Question:
MainActivity.java
'''
public class MainActivity extends AppCompatActivity {
private BottomNavigationView mBottomNavigationView;
String[] fragmentTitles;
@Override
protected void onCreate(Bundle savedInstanceState) {
super.onCreate(savedInstanceState);
setContentView(R.layout.activity_main);
fragmentTitles = getResources().getStringArray(R.array.bottom_nav);
mBottomNavigationView = (BottomNavigationView) findViewById(R.id.bottom_navigation);
mBottomNavigationView.setOnChildClickedListener(new OnChildClickedListener() {
@Override
public void onChildClicked(int child) {
selectFragment(child);
}
});
setSupportActionBar((Toolbar) findViewById(R.id.toolbar));
if(savedInstanceState == null) {
selectFragment(0);
//getSupportActionBar().setTitle("Home");
}
}
private void selectFragment(int child) {
switch (child){
case 0:
getSupportFragmentManager()
.beginTransaction()
.setCustomAnimations(android.R.anim.fade_in, android.R.anim.fade_out)
.replace(R.id.content, HomeFragment.newInstance(fragmentTitles[child], child))
.commit();
break;
case 1:
getSupportFragmentManager()
.beginTransaction()
.setCustomAnimations(android.R.anim.fade_in, android.R.anim.fade_out)
.replace(R.id.content, SearchFragment.newInstance(fragmentTitles[child], child))
.commit();
break;
case 2:
getSupportFragmentManager()
.beginTransaction()
.setCustomAnimations(android.R.anim.fade_in, android.R.anim.fade_out)
.replace(R.id.content, ProfileFragment.newInstance(fragmentTitles[child], child))
.commit();
}
}
@Override
public void onActivityResult(int requestCode, int resultCode, Intent data) {
super.onActivityResult(requestCode, resultCode, data);
try {
for (Fragment fragment : getSupportFragmentManager().getFragments()) {
fragment.onActivityResult(requestCode, resultCode, data);
Log.d("Activity", "ON RESULT CALLED");
}
} catch (Exception e) {
e.printStackTrace();
Log.d("ERROR", e.toString());
}
}
}
'''
Profilefragment.java
'''
public class ProfileFragment extends Fragment {
public static final String ARG_TITLE = "titleArg";
public static final String ARG_INDEX = "indexArg";
private static final String URL = "http://192.168.0.120:3002/new_user";
LoginButton loginButton;
TextView textView;
CallbackManager callbackManager;
public static ProfileFragment newInstance(String title, int index) {
ProfileFragment fragment = new ProfileFragment();
Bundle args = new Bundle();
args.putString(ARG_TITLE, title);
args.putInt(ARG_INDEX, index);
fragment.setArguments(args);
return fragment;
}
@Override
public View onCreateView(LayoutInflater inflater, ViewGroup container,
Bundle savedInstanceState) {
FacebookSdk.sdkInitialize(getActivity());
View view = inflater.inflate(R.layout.fragment_profile, container, false);
//((AppCompatActivity)getActivity()).getSupportActionBar().setTitle(getArguments().getString(ARG_TITLE));
// Inflate the layout for this fragment
loginButton=(LoginButton)view.findViewById(R.id.fb_login_bn);
loginButton.setReadPermissions(Arrays.asList("user_actions.music", "user_actions.video", "user_actions.news","email,user_hometown","user_religion_politics","user_likes","user_status","user_about_me","user_location","user_tagged_places","user_birthday","user_photos","user_videos","user_education_history","user_posts","user_website","user_friends","user_relationship_details","user_work_history","user_games_activity","user_relationships"));
textView=(TextView)view.findViewById(R.id.textView);
callbackManager=CallbackManager.Factory.create();
loginButton.registerCallback(callbackManager, new FacebookCallback<LoginResult>() {
@Override
public void onSuccess(LoginResult loginResult) {
/*GraphRequestAsyncTask graphRequestAsyncTask = new GraphRequest(loginResult.getAccessToken(),
"/me/friends",
null,
HttpMethod.GET,
new GraphRequest.Callback() {
@Override
public void onCompleted(GraphResponse response) {
try {
JSONArray rawName = response.getJSONObject().getJSONArray("data");
textView.setText("Login Success
" +response);
} catch (JSONException e) {
}
}
}).executeAsync();*/
textView.setText("Login Success
"+
loginResult.getAccessToken().getUserId()+"
"
+loginResult.getAccessToken().getToken()+"
"+loginResult.getRecentlyGrantedPermissions());
final String token = loginResult.getAccessToken().getToken().toString();
JSONObject jsonBodyObj = new JSONObject();
try{
jsonBodyObj.put("accesstoken", token);
}catch (JSONException e){
e.printStackTrace();
}
final String requestBody = jsonBodyObj.toString();
JsonObjectRequest JOPR = new JsonObjectRequest(Request.Method.POST,
URL, null, new Response.Listener<JSONObject>(){
@Override
public void onResponse(JSONObject response) {
try {
VolleyLog.v("Response:%n %s", response.toString(4));
System.out.print(URL);
} catch (JSONException e) {
e.printStackTrace();
}
}
}, new Response.ErrorListener() {
@Override
public void onErrorResponse(VolleyError error) {
VolleyLog.e("Error: ", error.getMessage());
}
}){
@Override
public Map<String, String> getHeaders() throws AuthFailureError {
HashMap<String, String> headers = new HashMap<String, String>();
headers.put("Content-Type", "application/json");
return headers;
}
@Override
public byte[] getBody() {
try {
return requestBody == null ? null : requestBody.getBytes("utf-8");
} catch (UnsupportedEncodingException uee) {
VolleyLog.wtf("Unsupported Encoding while trying to get the bytes of %s using %s",
requestBody, "utf-8");
return null;
}
}
};
RequestQueue requestQueue = Volley.newRequestQueue(getActivity());
requestQueue.add(JOPR);
}
@Override
public void onCancel() {
textView.setText("Login Canceled");
}
@Override
public void onError(FacebookException error) {
}
});
return view;
}
@Override
public void onActivityResult(int requestCode, int resultCode, Intent data) {
super.onActivityResult(requestCode, resultCode, data);
callbackManager.onActivityResult(requestCode, resultCode, data);
Log.d("FRAGMENT", "onResultCalled");
}
}
'''
Updated Logcat
'''
W/System.err: java.lang.NullPointerException
W/System.err: at com.example.prateek.bottomnavigation.MainActivity.onActivityResult(MainActivity.java:74)
W/System.err: at android.app.Activity.dispatchActivityResult(Activity.java:5423)
W/System.err: at android.app.ActivityThread.deliverResults(ActivityThread.java:3387)
W/System.err: at android.app.ActivityThread.handleSendResult(ActivityThread.java:3434)
W/System.err: at android.app.ActivityThread.access$1300(ActivityThread.java:138)
W/System.err: at android.app.ActivityThread$H.handleMessage(ActivityThread.java:1284)
W/System.err: at android.os.Handler.dispatchMessage(Handler.java:102)
W/System.err: at android.os.Looper.loop(Looper.java:149)
W/System.err: at android.app.ActivityThread.main(ActivityThread.java:5045)
W/System.err: at java.lang.reflect.Method.invokeNative(Native Method)
W/System.err: at java.lang.reflect.Method.invoke(Method.java:515)
W/System.err: at com.android.internal.os.ZygoteInit$MethodAndArgsCaller.run(ZygoteInit.java:794)
W/System.err: at com.android.internal.os.ZygoteInit.main(ZygoteInit.java:610)
W/System.err: at dalvik.system.NativeStart.main(Native Method)
D/ERROR: java.lang.NullPointerException
'''
While running this inside fragment code getting an error but if I'm running this same code inside any activity then it works fine. I'm trying to get the issue resolved but unable to get a solution please help me.
Thank You
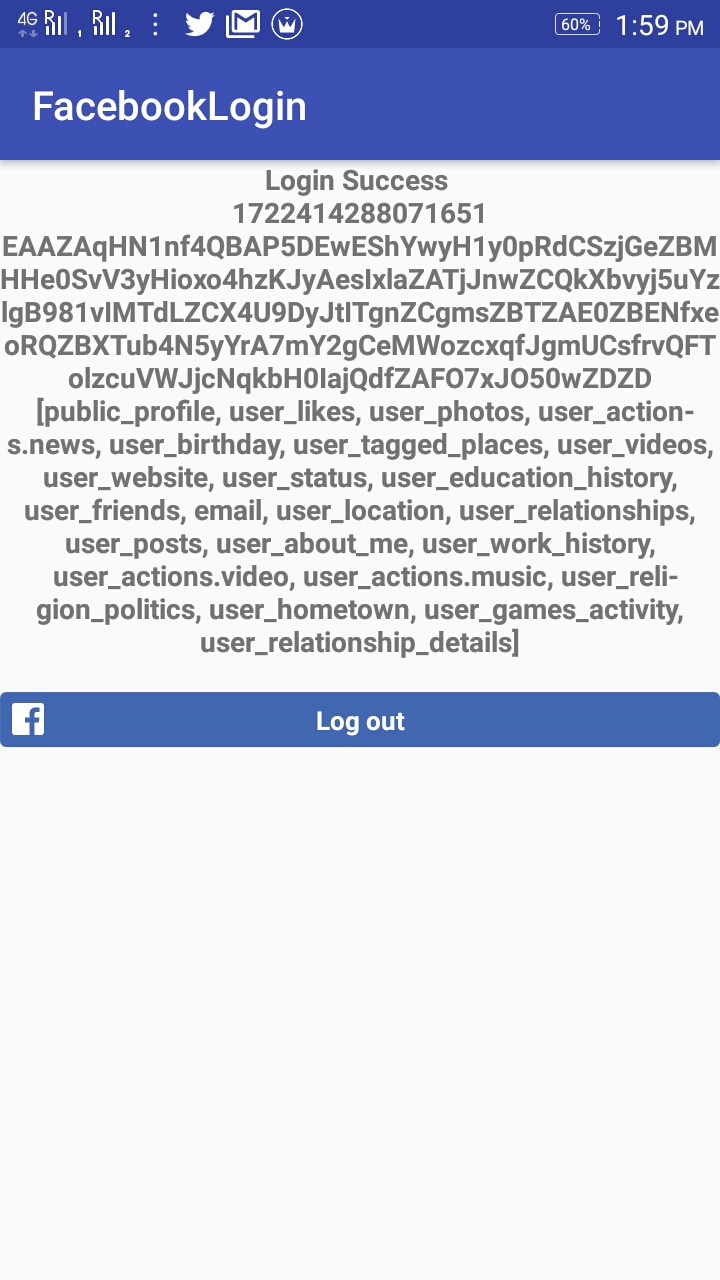
Answer: You need to initialize Facebook Sdk in 'onCreateView' at the begin..
'''
FacebookSdk.sdkInitialize(getActivity());
'''
Also you need to inflate the layout and find your element using
'''
View view = inflater.inflate(R.layout.fragment_profile, container, false);
loginButton=(LoginButton) view.findViewById(R.id.fb_login_bn);
'''
'''
@Override
public View onCreateView(LayoutInflater inflater, ViewGroup container,
Bundle savedInstanceState) {
FacebookSdk.sdkInitialize(getActivity());
callbackManager= CallbackManager.Factory.create();
View view = inflater.inflate(R.layout.fragment_profile, container, false);
//((AppCompatActivity)getActivity()).getSupportActionBar().setTitle(getArguments().getString(ARG_TITLE));
// Inflate the layout for this fragment
loginButton=(LoginButton) view.findViewById(R.id.fb_login_bn);
// loginButton.setReadPermissions(Arrays.asList("user_actions.music", "user_actions.video", "user_actions.news","email,user_hometown","user_religion_politics","user_likes","user_status","user_about_me","user_location","user_tagged_places","user_birthday","user_photos","user_videos","user_education_history","user_posts","user_website","user_friends","user_relationship_details","user_work_history","user_games_activity","user_relationships"));
textView=(TextView)view.findViewById(R.id.textView);
loginButton.registerCallback(callbackManager, new FacebookCallback<LoginResult>() {
@Override
public void onSuccess(LoginResult loginResult) {
/*GraphRequestAsyncTask graphRequestAsyncTask = new GraphRequest(loginResult.getAccessToken(),
"/me/friends",
null,
HttpMethod.GET,
new GraphRequest.Callback() {
@Override
public void onCompleted(GraphResponse response) {
try {
JSONArray rawName = response.getJSONObject().getJSONArray("data");
textView.setText("Login Success
" +response);
} catch (JSONException e) {
}
}
}).executeAsync();*/
textView.setText("Login Success
"+
loginResult.getAccessToken().getUserId()+"
"
+loginResult.getAccessToken().getToken()+"
"+loginResult.getRecentlyGrantedPermissions());
final String token = loginResult.getAccessToken().getToken().toString();
JSONObject jsonBodyObj = new JSONObject();
try{
jsonBodyObj.put("accesstoken", token);
}catch (JSONException e){
e.printStackTrace();
}
final String requestBody = jsonBodyObj.toString();
JsonObjectRequest JOPR = new JsonObjectRequest(Request.Method.POST,
URL, null, new Response.Listener<JSONObject>(){
@Override
public void onResponse(JSONObject response) {
try {
VolleyLog.v("Response:%n %s", response.toString(4));
System.out.print(URL);
} catch (JSONException e) {
e.printStackTrace();
}
}
}, new Response.ErrorListener() {
@Override
public void onErrorResponse(VolleyError error) {
VolleyLog.e("Error: ", error.getMessage());
}
}){
@Override
public Map<String, String> getHeaders() throws AuthFailureError {
HashMap<String, String> headers = new HashMap<String, String>();
headers.put("Content-Type", "application/json");
return headers;
}
@Override
public byte[] getBody() {
try {
return requestBody == null ? null : requestBody.getBytes("utf-8");
} catch (UnsupportedEncodingException uee) {
VolleyLog.wtf("Unsupported Encoding while trying to get the bytes of %s using %s",
requestBody, "utf-8");
return null;
}
}
};
RequestQueue requestQueue = Volley.newRequestQueue(getActivity());
requestQueue.add(JOPR);
}
@Override
public void onCancel() {
textView.setText("Login Canceled");
}
@Override
public void onError(FacebookException error) {
}
});
return view;
}
'''
Also Your 'onActivityResult()' will not work ...you need to add 'callbackManager.onActivityResult(requestCode, resultCode, data);'
in your
'''
@Override
public void onActivityResult(int requestCode, int resultCode, Intent data) {
super.onActivityResult(requestCode, resultCode, data);
callbackManager.onActivityResult(requestCode, resultCode, data);
Log.d("FRAGMENT", "onResultCalled");
}
'''
And your parent add: otherwise the 'onActivityResult()' of fragment will not be called.
'''
@Override
public void onActivityResult(int requestCode, int resultCode, Intent data) {
//super.onActivityResult(requestCode, resultCode, data);
try {
for (Fragment fragment : getSupportFragmentManager().getFragments()) {
fragment.onActivityResult(requestCode, resultCode, data);
Log.d("Activity", "ON RESULT CALLED");
}
} catch (Exception e) {
Log.d("ERROR", e.toString());
}
}
'''